Interaction volume radius: 10 \u00c5
Interaction volume height: 10 \u00c5
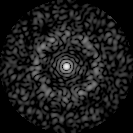
Disorder parameter: 0.8042